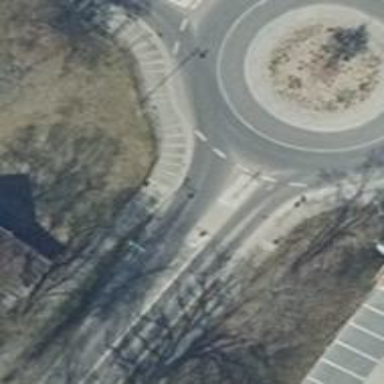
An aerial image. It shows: Primary highway with asphalt surface. There is cycle track on the right.